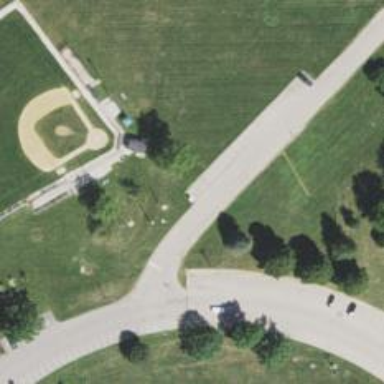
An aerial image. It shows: Disc golf tee area.